Question: I am fresh on Apache Storm. I just install Storm and ZooKeeper on my laptop. The ZooKeeper is going well but use the command: storm nimbus, it shows that "This script is deprecated". Please see the snapshot

Same problems when run the commands of storm supervisor and ui.
Anyone knows what is going wrong? Appreciated if anyone can help me to figure out that. Thanks~
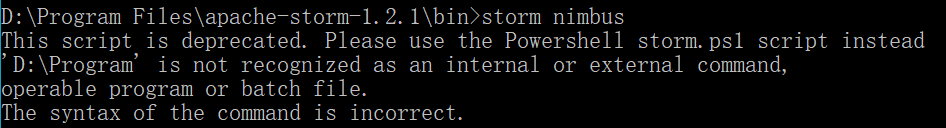
Answer: The error message is telling you what's wrong. The script is deprecated, and you should use the Powershell script instead. In the storm/bin directory, there's a storm.cmd and a storm.ps1 script. You should use the storm.ps1 script instead of storm.cmd.
You can run the script from the normal Windows terminal with e.g. "powershell -file storm.ps1 nimbus", or if you want plain "storm nimbus" to work you can delete the storm.cmd file and Windows should automatically use the powershell script.
The background for this is that the storm.cmd script has not kept up with the Bash+Python scripts which are used in Linux, so we decided to deprecate it and replace it with a shorter Powershell script that delegates to the same Python script used in Linux. <URL>